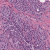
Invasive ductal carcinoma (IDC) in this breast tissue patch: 1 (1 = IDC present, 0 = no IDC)